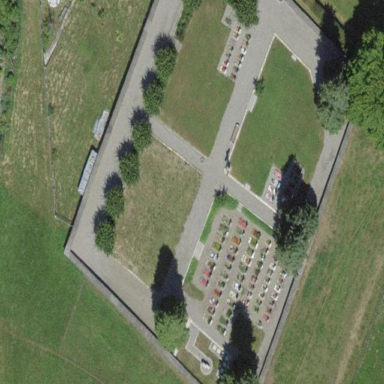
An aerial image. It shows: Grave yard.